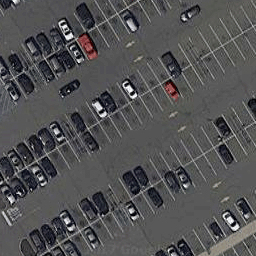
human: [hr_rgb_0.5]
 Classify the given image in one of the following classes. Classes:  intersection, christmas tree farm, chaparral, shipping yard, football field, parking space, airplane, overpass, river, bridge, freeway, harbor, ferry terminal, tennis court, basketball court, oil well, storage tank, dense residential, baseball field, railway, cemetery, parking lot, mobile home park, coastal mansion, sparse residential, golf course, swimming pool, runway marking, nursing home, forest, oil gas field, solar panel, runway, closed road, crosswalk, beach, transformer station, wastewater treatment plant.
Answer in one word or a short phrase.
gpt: parking lot